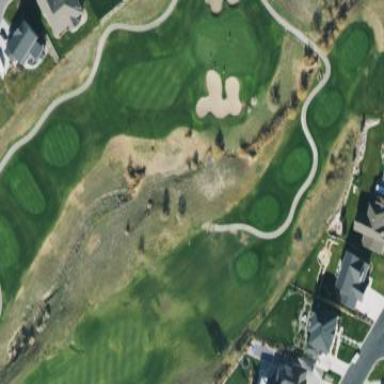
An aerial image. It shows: Rough area on grassy golf course.